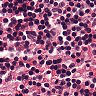
Metastatic tissue present: no